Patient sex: F
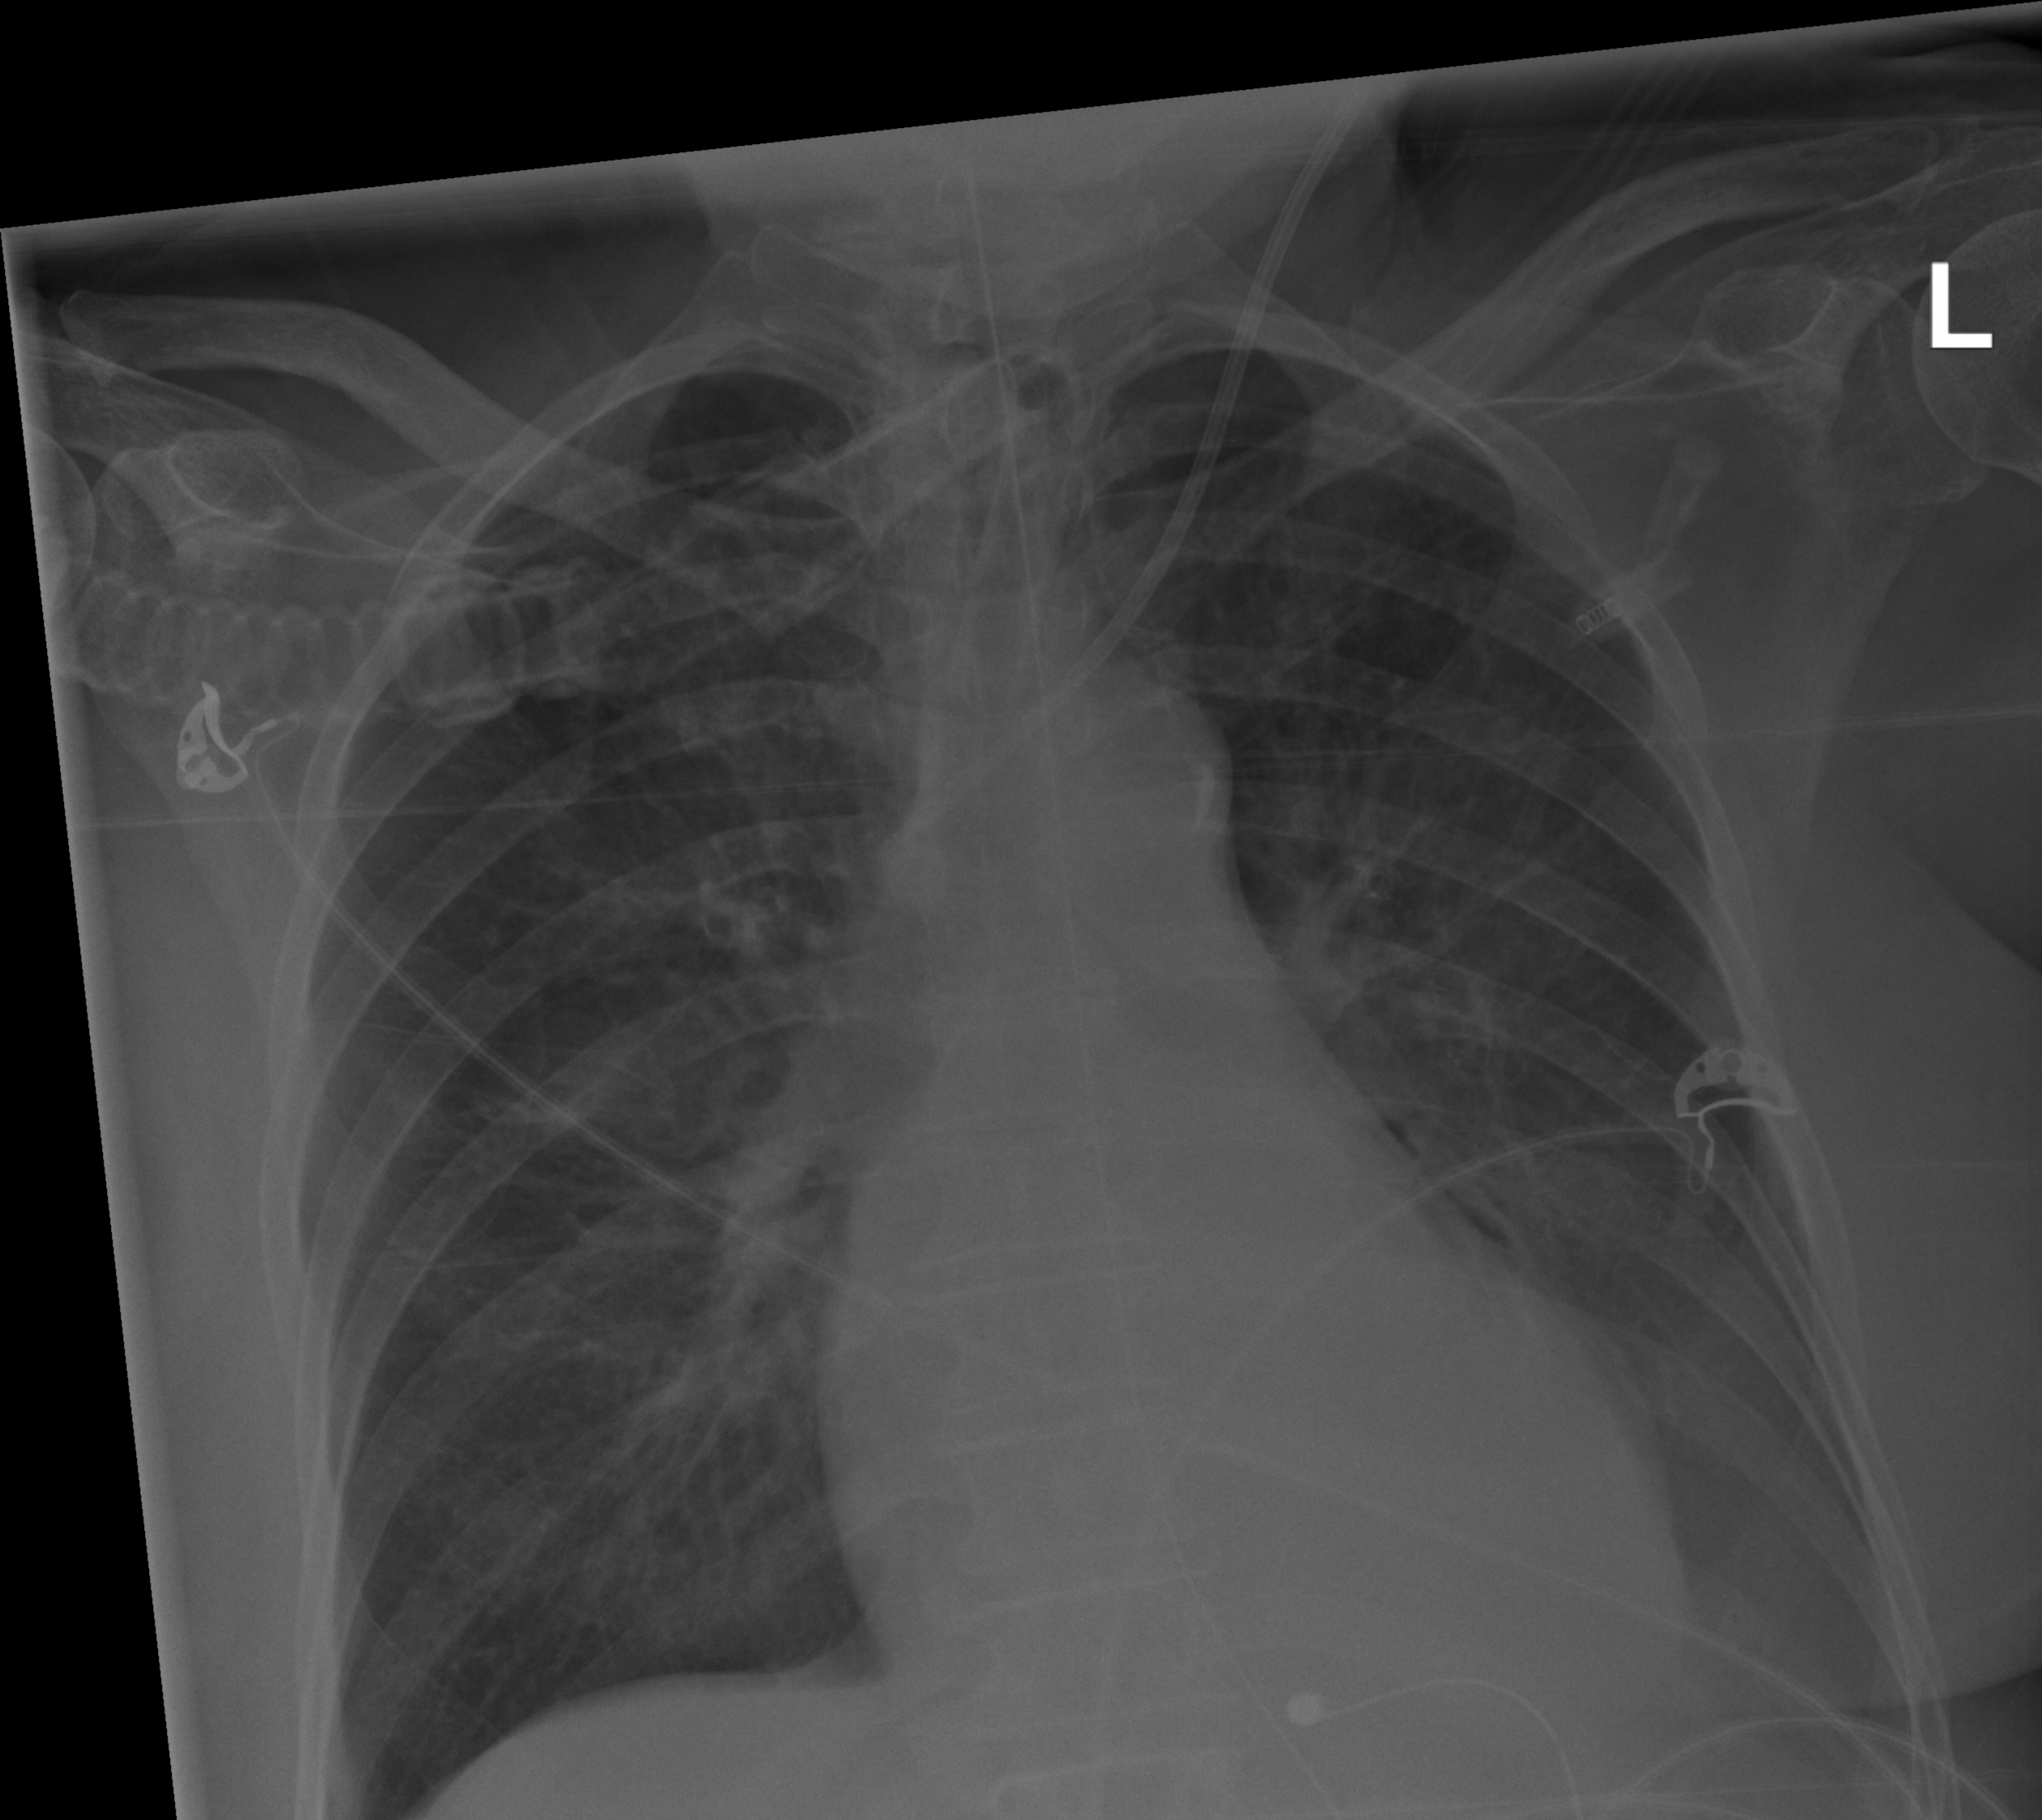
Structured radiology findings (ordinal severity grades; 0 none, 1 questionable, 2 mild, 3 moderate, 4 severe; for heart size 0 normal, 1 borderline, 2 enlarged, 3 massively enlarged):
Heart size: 1
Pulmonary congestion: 0
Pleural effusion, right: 0
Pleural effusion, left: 2
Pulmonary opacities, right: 0
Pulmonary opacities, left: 0
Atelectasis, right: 0
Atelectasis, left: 0